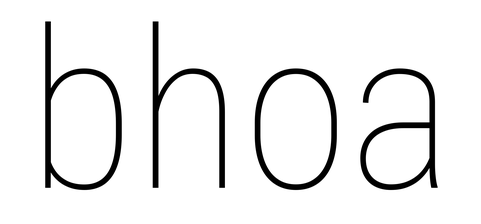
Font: Roboto_Condensed_Thin